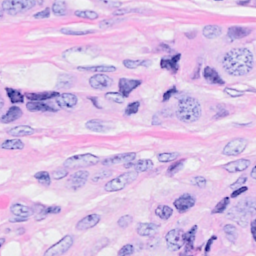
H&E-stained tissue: Breast